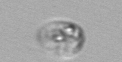
Label: Amoeba